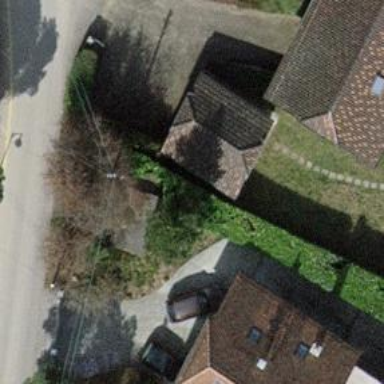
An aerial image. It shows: Garage building.